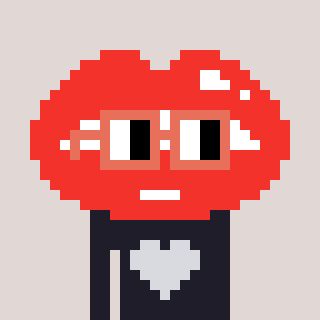
a pixel art character with square orange glasses, a lips-shaped head and a grayscale-colored body on a warm background